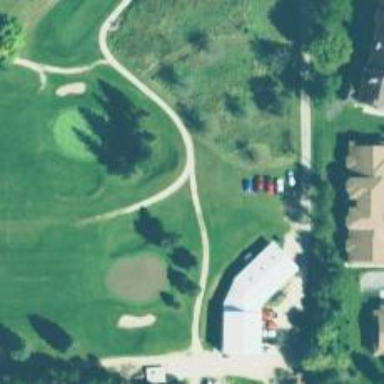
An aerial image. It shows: Service road used as golf cart path.